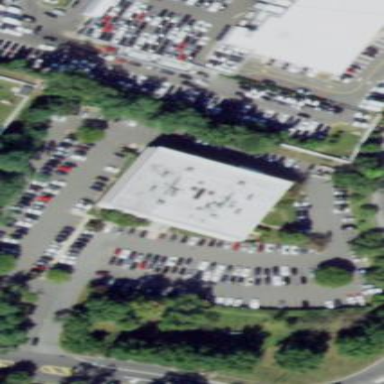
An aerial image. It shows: Office building.